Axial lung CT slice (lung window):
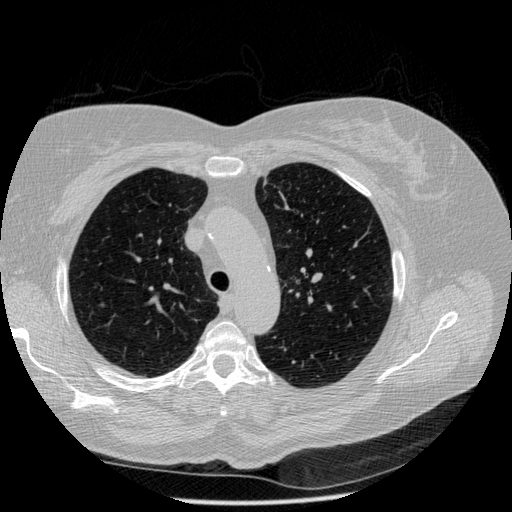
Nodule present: no